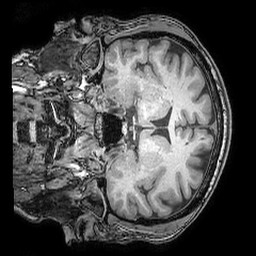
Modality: T1w
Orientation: coronal
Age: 47
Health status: ill
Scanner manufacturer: philips
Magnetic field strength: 3 T
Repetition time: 0.007 s
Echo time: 0.0035 s